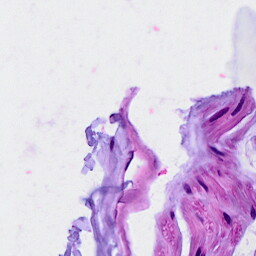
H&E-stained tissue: Breast